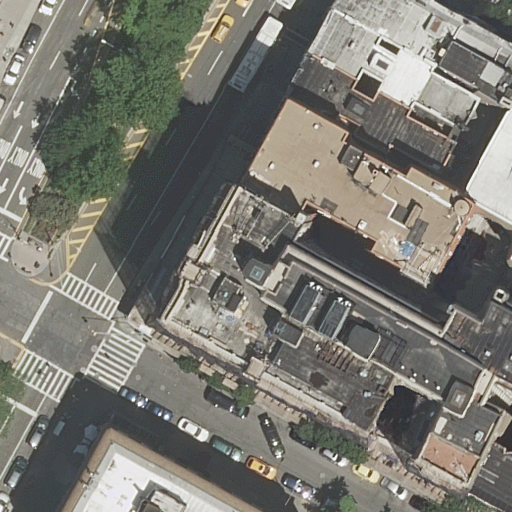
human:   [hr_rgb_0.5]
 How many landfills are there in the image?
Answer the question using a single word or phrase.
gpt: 0

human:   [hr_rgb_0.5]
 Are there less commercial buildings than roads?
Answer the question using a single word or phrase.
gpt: yes

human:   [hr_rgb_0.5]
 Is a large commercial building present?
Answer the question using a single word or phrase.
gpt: no

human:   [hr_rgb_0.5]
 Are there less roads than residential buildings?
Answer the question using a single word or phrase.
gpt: yes

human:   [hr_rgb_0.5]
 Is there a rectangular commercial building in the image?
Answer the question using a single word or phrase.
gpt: no

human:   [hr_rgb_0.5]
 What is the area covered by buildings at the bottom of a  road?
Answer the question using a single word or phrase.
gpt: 2459m2

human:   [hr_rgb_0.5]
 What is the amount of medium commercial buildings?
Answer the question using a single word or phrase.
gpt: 0

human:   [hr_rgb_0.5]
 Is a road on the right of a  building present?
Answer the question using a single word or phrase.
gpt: no

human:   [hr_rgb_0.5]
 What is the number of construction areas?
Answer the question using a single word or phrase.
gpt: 0

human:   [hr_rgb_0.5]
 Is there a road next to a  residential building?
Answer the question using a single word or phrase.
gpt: yes

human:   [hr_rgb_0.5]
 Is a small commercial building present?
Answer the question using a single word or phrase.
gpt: no

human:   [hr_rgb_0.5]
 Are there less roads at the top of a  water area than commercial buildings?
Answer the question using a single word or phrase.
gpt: no

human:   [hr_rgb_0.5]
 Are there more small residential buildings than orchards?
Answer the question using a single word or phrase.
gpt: yes

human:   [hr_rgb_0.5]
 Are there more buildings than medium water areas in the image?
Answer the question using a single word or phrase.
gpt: yes

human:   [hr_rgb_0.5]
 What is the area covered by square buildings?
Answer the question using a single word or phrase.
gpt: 0m2

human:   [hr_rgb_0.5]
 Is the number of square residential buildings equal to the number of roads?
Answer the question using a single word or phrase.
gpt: no

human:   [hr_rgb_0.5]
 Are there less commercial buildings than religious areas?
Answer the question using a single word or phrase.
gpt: no

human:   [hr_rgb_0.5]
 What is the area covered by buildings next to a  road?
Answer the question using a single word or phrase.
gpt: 2509m2

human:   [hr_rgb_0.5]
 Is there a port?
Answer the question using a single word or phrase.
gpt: no

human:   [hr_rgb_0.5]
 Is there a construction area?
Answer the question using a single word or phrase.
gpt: no

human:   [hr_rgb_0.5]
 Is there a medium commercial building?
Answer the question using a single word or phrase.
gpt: no

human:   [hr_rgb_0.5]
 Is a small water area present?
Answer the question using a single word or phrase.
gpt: no

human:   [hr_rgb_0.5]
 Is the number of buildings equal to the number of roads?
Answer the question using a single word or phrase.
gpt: no

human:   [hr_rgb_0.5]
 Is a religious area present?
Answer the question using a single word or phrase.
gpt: no

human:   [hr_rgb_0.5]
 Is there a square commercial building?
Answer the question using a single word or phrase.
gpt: no

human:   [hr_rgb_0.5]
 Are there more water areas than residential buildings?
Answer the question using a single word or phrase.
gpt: no

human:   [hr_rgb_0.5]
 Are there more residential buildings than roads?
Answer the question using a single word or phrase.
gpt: yes

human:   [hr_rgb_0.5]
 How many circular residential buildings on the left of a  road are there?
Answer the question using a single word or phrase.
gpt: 0

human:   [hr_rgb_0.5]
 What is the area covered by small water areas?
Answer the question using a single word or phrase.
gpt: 0m2

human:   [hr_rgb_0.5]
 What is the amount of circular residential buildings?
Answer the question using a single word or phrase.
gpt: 0

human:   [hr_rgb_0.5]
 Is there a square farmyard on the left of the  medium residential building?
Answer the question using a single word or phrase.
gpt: no

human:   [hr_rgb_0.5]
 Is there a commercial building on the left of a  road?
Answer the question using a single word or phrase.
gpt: no

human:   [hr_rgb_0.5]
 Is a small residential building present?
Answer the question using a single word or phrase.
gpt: yes

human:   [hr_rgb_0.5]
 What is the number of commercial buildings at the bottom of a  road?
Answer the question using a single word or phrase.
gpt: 0

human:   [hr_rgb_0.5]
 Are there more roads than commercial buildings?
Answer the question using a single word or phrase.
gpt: yes

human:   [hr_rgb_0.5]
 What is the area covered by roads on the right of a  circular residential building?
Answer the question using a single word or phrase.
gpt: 0m2